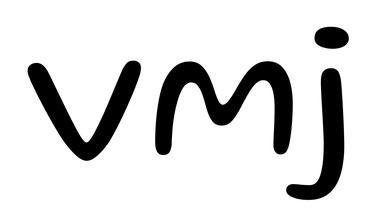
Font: Gluten_Light